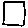
Label: square